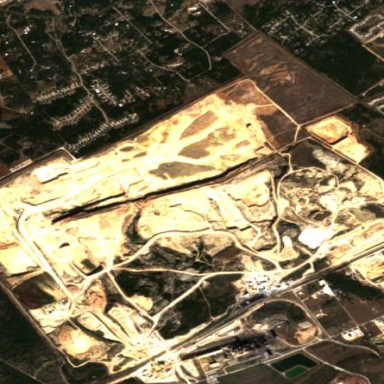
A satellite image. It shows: Quarry area.